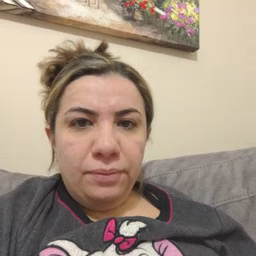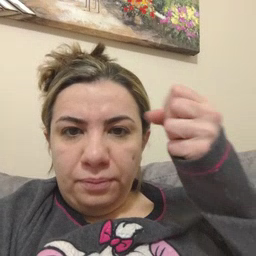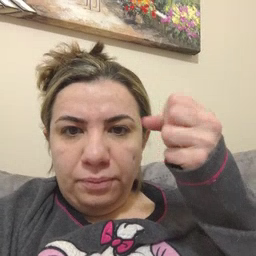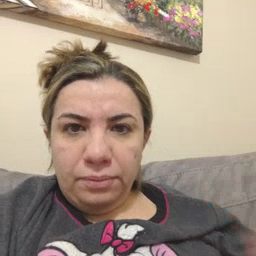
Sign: milk